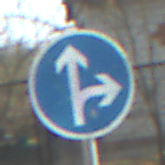
Verkehrszeichen: VorgeschriebeneFahrtrichtungGeradeausOderRechts
Umgebung: Outdoor, Suburban
Tageszeit: MorningAfternoon
Wetter: Clear
Licht: Natural
Jahreszeit: NotSpecified
Kontrast: HighContrast